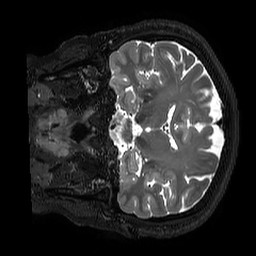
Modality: T2w
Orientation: coronal
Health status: ill
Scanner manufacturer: philips
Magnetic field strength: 3 T
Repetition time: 2.5 s
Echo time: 0.331 s